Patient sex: M
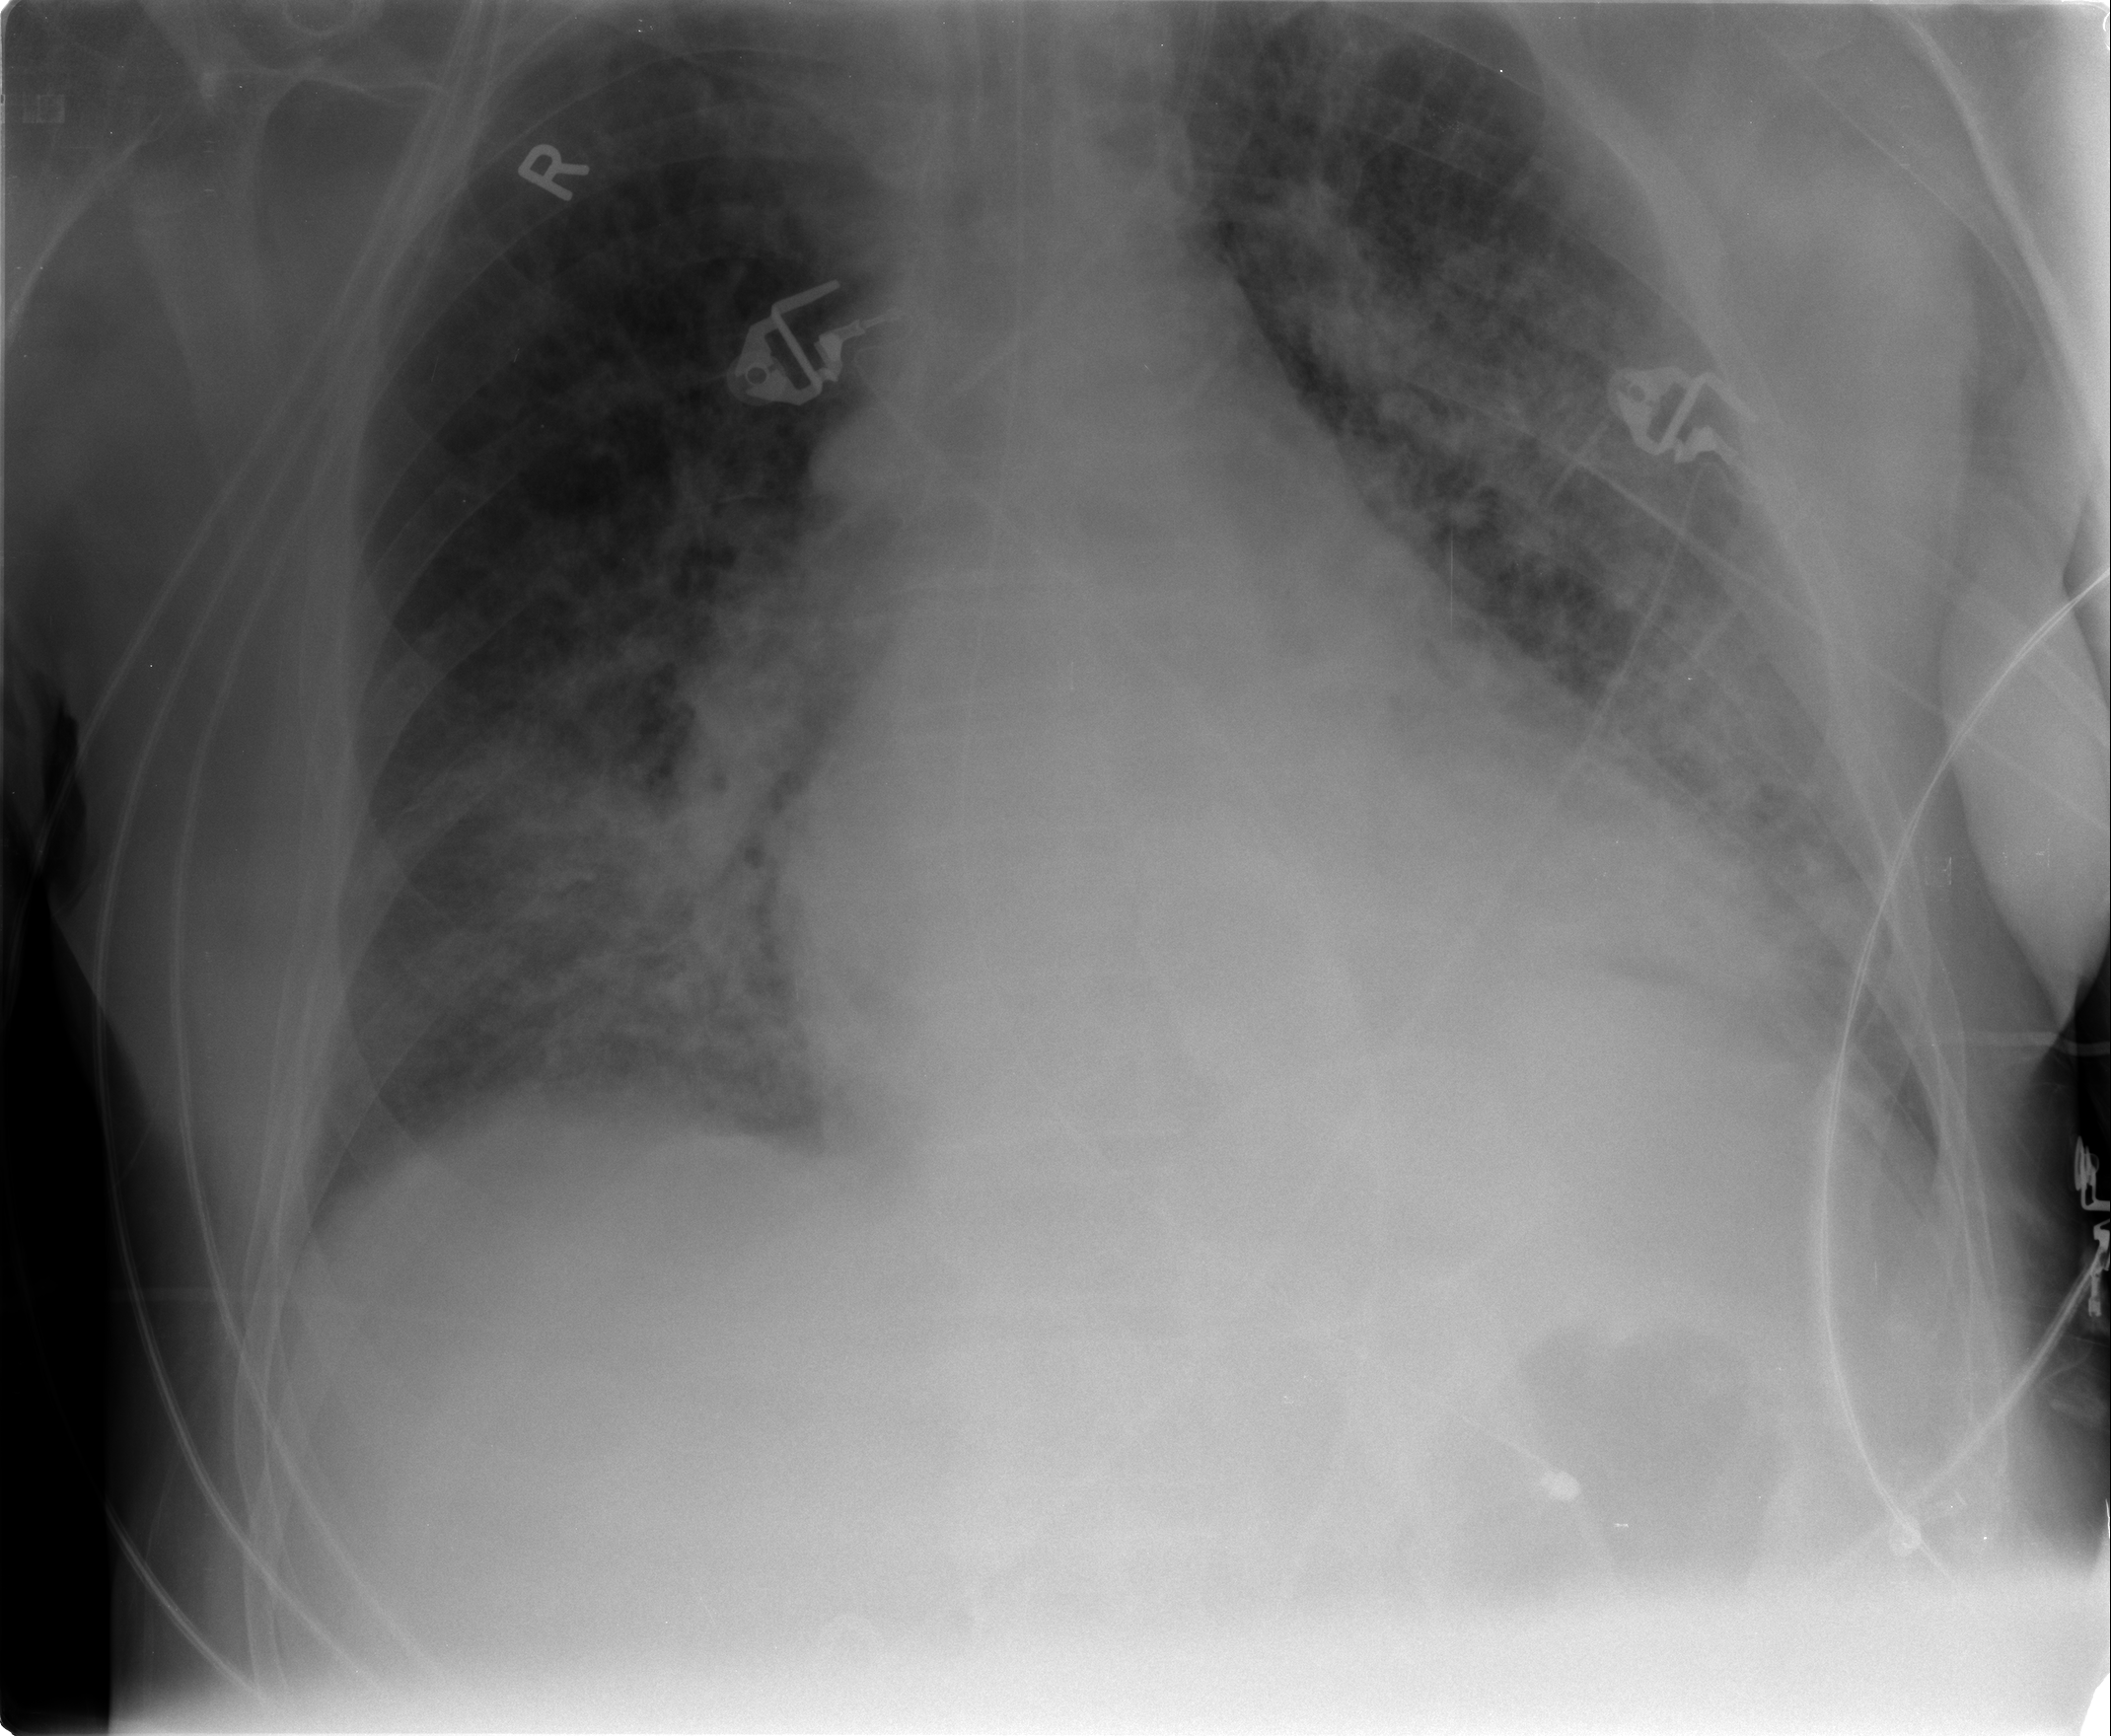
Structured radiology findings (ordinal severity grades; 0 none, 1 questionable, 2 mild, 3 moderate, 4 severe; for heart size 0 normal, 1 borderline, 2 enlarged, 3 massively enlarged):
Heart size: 2
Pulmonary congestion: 3
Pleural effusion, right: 2
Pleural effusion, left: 2
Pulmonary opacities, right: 4
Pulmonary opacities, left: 4
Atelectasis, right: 2
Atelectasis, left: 2